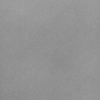
Label: dusty